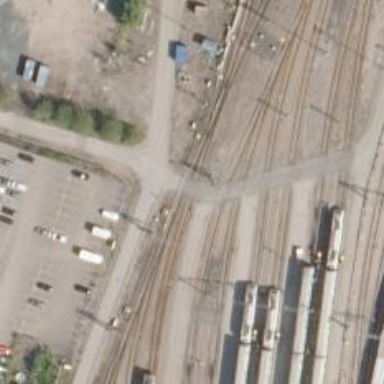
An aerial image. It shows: Rail yard with electrified contact lines for the trains.